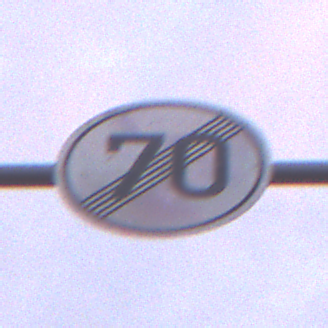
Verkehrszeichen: EndeGeschwindigkeit70
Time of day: SunriseSunset
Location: Outdoor (Nature)
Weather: PartlyCloudy
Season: NotSpecified
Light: Natural